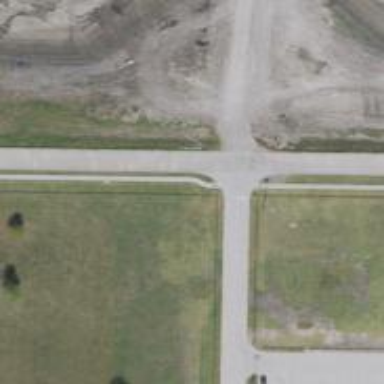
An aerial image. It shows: Unmarked crossing on footway.